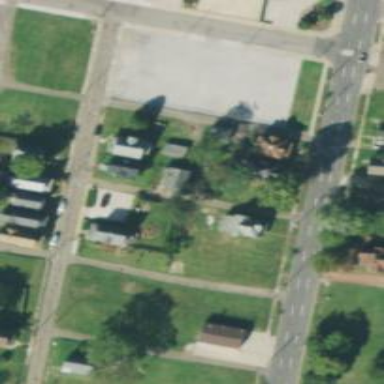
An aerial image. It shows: Alley classified as service road.